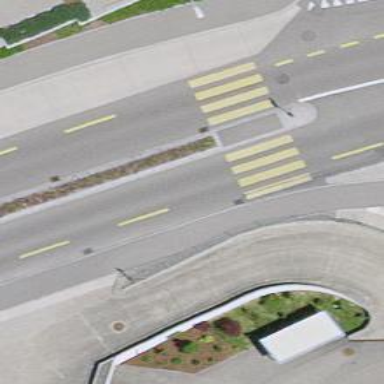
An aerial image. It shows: Uncontrolled zebra crossing on the road.